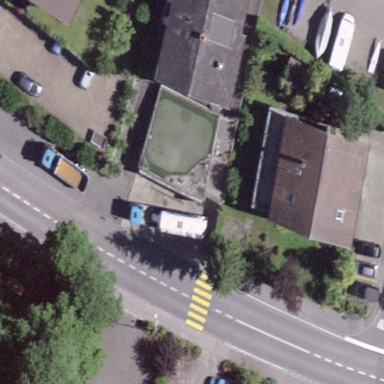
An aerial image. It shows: Garage.